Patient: sex F, age 67
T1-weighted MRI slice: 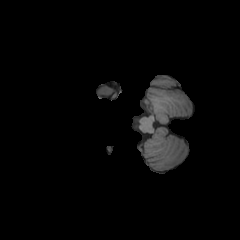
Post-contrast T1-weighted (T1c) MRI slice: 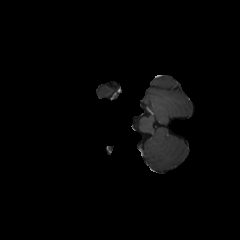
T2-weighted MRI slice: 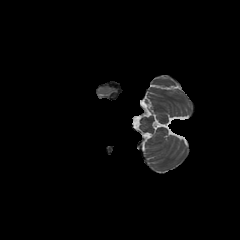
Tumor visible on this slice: no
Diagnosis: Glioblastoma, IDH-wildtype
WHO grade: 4